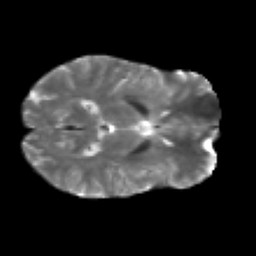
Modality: T2w
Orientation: axial
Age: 30
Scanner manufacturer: siemens
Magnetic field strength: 3 T
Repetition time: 2.2 s
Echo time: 0.084 s